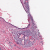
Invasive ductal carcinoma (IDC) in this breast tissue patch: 0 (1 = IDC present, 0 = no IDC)